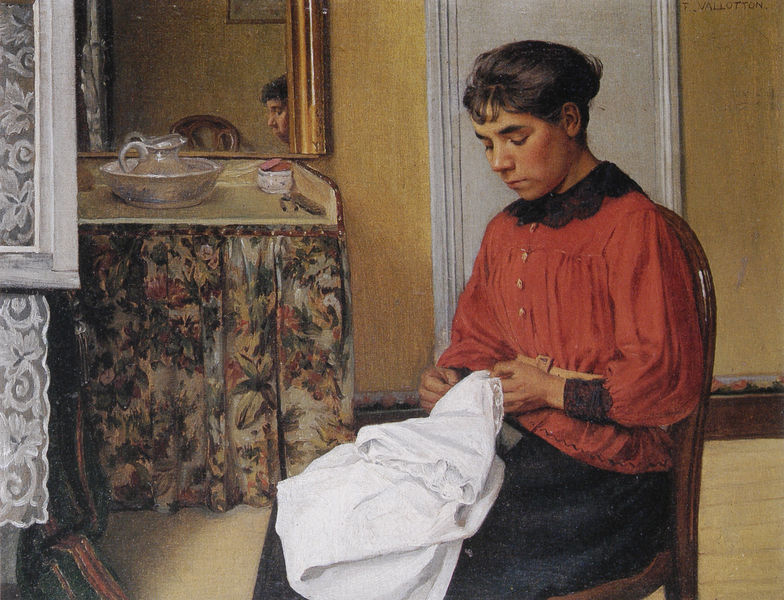
Titel: Die Näherin
Künstler: Félix Vallotton
Institution: (Privatsammlung)
Schlagwörter: blau, gemälde, mann, schatten, wasser, weiß, gelb, grün, mädchen, ocker, sitzen, blume, blumen, braun, bunt, fenster, frau, glas, grau, holz, kleid, licht, mund, nase, ohr, orange, profil, raum, schwarz, stuhl, tisch, tür, zimmer, blick, blüten, dame, gürtel, rot, tuch, beige, malerei, muster, rock, teppich, hemd, hose, jung, wand, augen, bluse, falten, gesicht, kragen, schale, schüssel, silber, spitze, ärmel, bild, bildnis, hände, innenraum, portrait, porträt, signatur, spiegel, vorhang, spiegelung, sonne, boden, gold, haare, interieur, realismus, sessel, sitzend, stickerei, stoff, decke, saum, scheitel, arbeit, pony, kanne, krug, vase, dutt, kommode, ruhe, wohnzimmer, lehne, sitz, fußboden, spiegelbild, moderne, türe, dielen, dunkelblau, gardine, sitzende, tapete, flicken, handarbeit, nähen, zopf, sitzt, verzierung, näherin, türrahmen, innenansicht, nadel, sticken, knöpfe, knopfleiste, offen, blumenmuster, fensterrahmen, geschirr, hausfrau, niederländisch, ganzfigur, toilette, portät, aufmerksam, bürgerlich, spitzenkragen, gestickt, geöffnet, hausarbeit, waschtisch, wasserkanne, verzierungen, wasserkrug, wohnraum, näharbeit, stickerin, waschschüssel, stick, glaskrug, zimer, teppichs, bodenleiste, knöpfte, toilettentisch, ruch, dielenbretter, stuhel, rasiermesser, stickt, näht, waschzeug, blumenmuser, knopfleisete, modernd, scheuerleiste, spielgelbild, waschtopf, waschteller, nühen, im haus